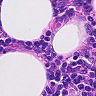
Metastatic tissue present: no